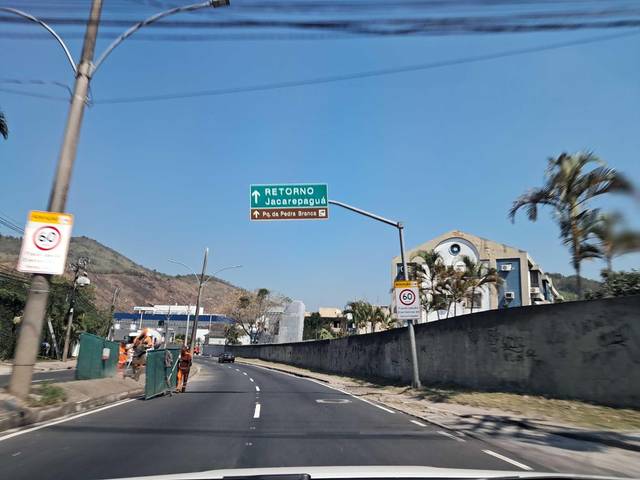
Region: Brazil
Coordinates: -22.894, -43.397